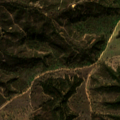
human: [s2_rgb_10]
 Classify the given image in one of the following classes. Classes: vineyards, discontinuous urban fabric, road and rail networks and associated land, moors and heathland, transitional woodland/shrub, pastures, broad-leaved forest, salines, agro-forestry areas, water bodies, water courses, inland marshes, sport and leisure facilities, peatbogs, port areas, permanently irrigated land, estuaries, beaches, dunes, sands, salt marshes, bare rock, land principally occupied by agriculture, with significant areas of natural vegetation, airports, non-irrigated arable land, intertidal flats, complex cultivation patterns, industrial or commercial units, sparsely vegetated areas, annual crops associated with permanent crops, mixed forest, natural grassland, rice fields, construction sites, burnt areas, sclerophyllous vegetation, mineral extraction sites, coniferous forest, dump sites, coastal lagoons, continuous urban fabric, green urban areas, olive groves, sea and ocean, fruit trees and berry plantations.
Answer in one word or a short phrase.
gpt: olive groves, mixed forest, transitional woodland/shrub